Question:
I'm currently having trouble floating a textbox to the right-most side of it's parent div. I believe the problem lies with an element on the previous line. I know I could get this to work by floating 2 columns, one to the left and one to the right - opposed to floating each text element to the left and each input to the right. Simply inserting another line below the 'Reset Password' button works, but I don't like this solution. Out of curiosity, is there another solution to get the employee checkbox floated correctly to the right? Perhaps there is a way in CSS to have the employee textbox ignore the 'Reset Password' box?
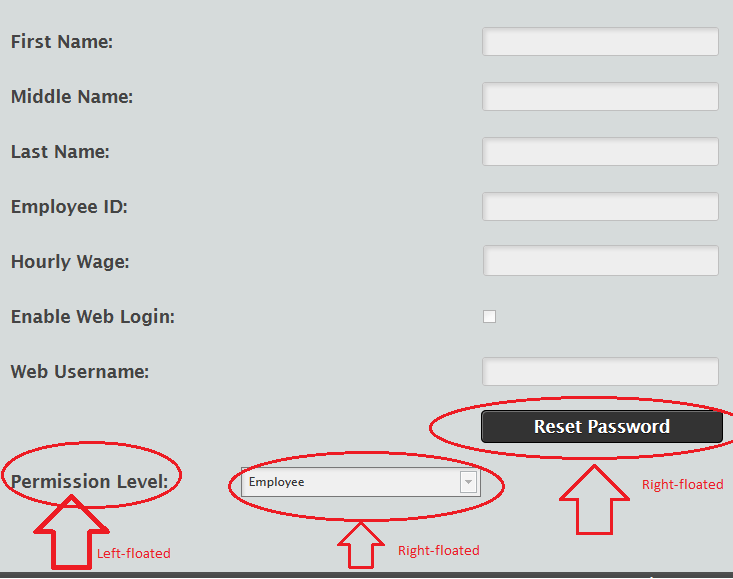
Answer: What you need is 'clear:both;'.
First make the float right, then make the float left, but give it a 'clear:both;' so it can float on a new line and ignore , then when you float right the , it will be floated the way you like.
<URL>